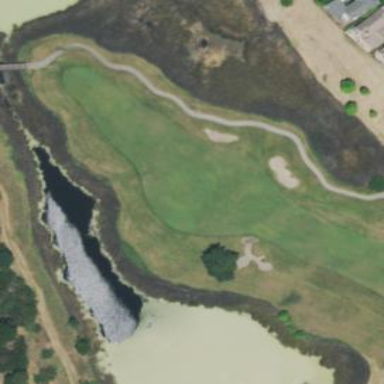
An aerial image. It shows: Picturesque scene of golf course with lateral water hazard.